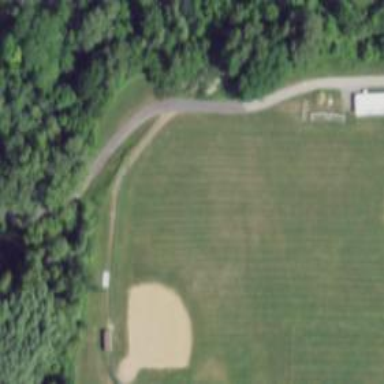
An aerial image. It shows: Baseball pitch for leisure and sports activities.